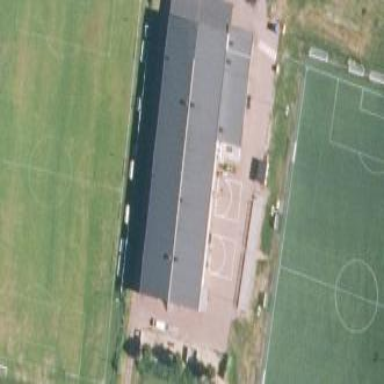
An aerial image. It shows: Sports center building.